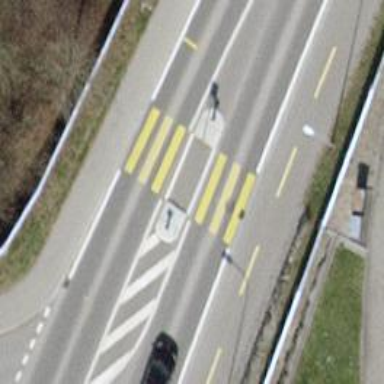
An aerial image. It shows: Kerb barrier.